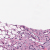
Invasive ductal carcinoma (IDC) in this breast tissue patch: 1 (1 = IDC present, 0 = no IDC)